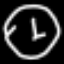
Label: clock